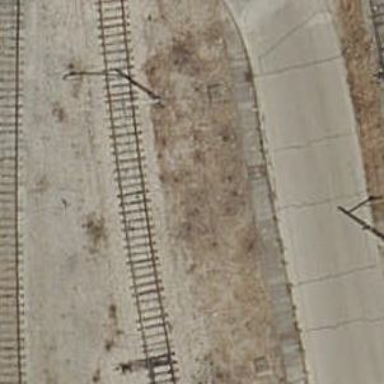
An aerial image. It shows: Railway yard with electrified contact lines.